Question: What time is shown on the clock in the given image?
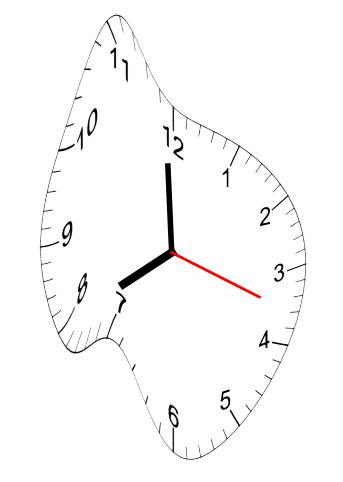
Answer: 07:59:18